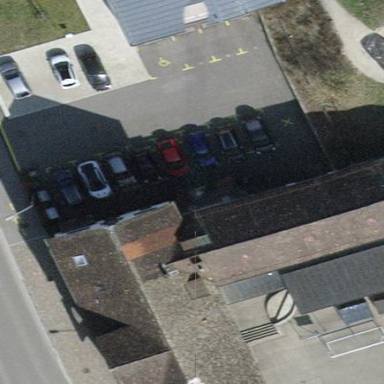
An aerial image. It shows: The building features gabled roof section.